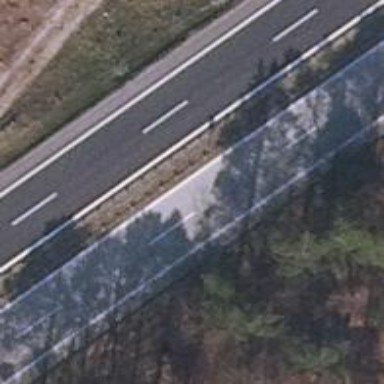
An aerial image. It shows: Motorway with concrete surface.